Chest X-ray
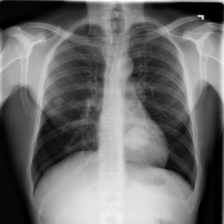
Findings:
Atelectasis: negative
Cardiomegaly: negative
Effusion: negative
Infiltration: negative
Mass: positive
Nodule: negative
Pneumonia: negative
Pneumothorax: negative
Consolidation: negative
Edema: negative
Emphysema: negative
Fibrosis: negative
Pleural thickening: negative
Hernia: negative